Frequency: 80000
Velocity: 0,248
Power: 47,7
Pulse duration: 0,0000001
Pass count: 1
Magnification: 10
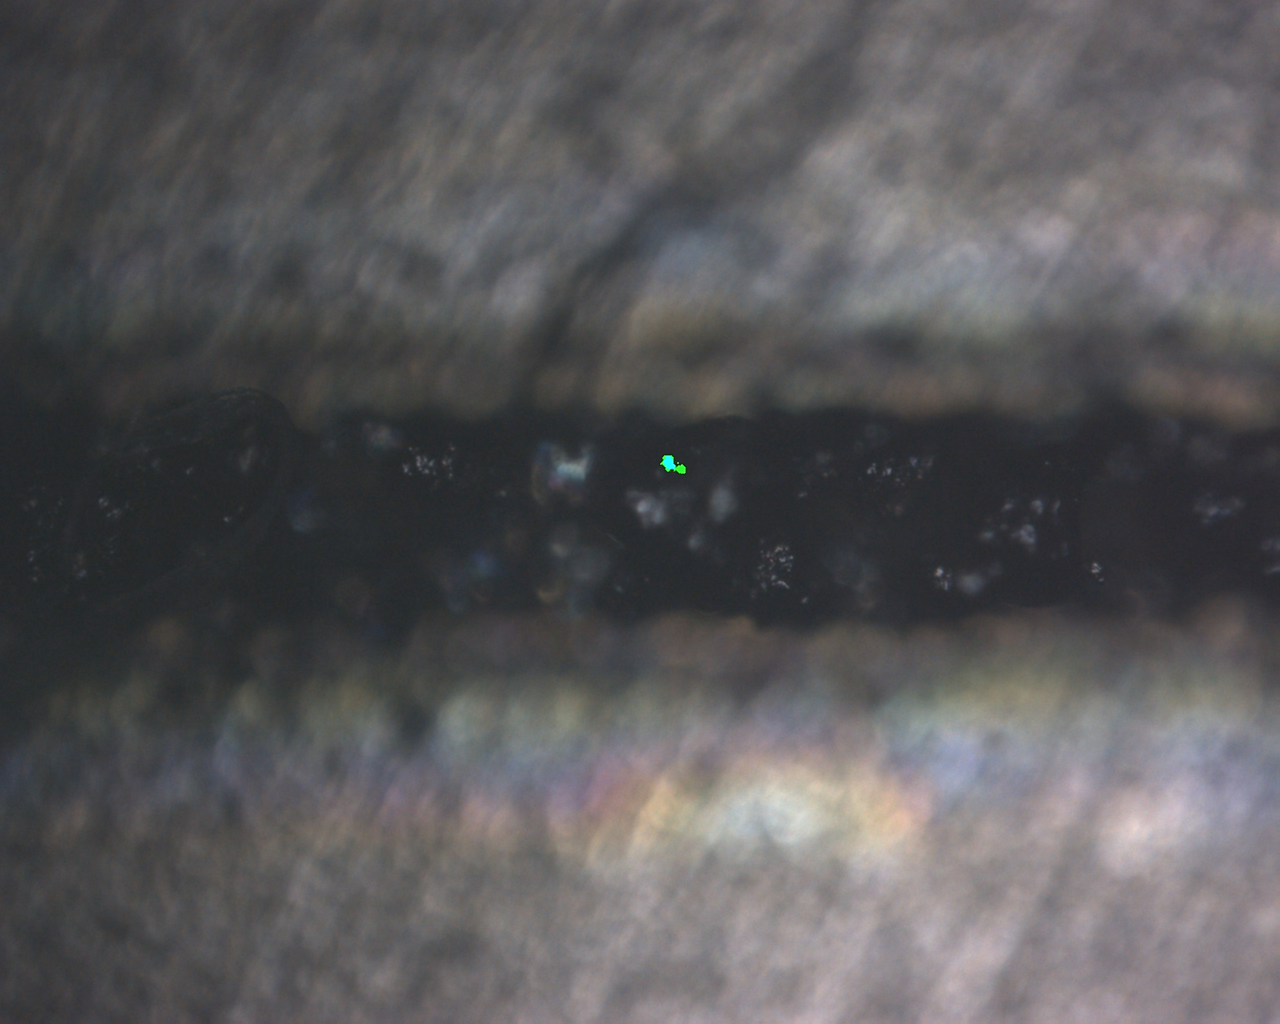
Measured width: 117.996
Other width: 104.78